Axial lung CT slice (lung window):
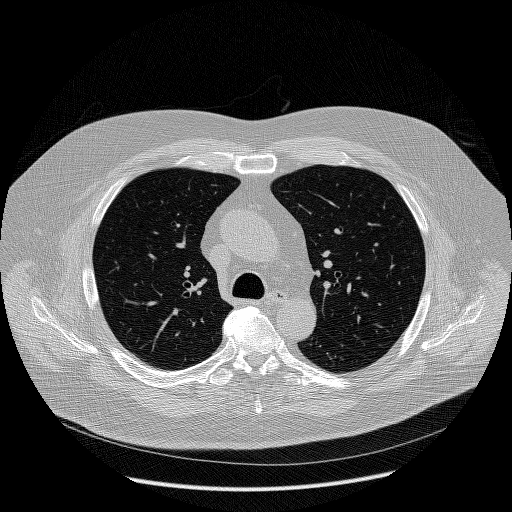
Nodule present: no